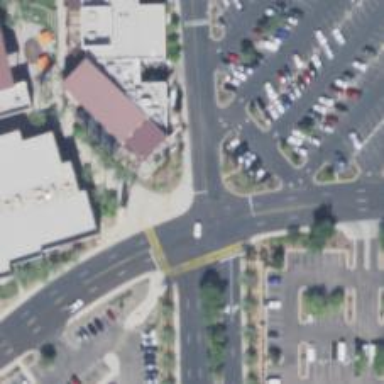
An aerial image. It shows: Solid stop line on the road.